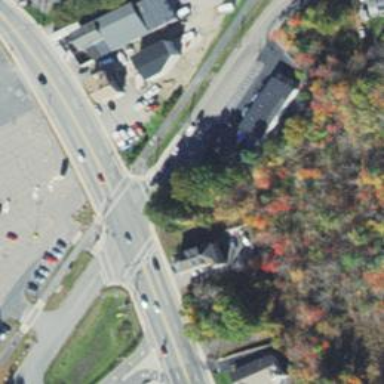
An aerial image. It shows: Crossing road.